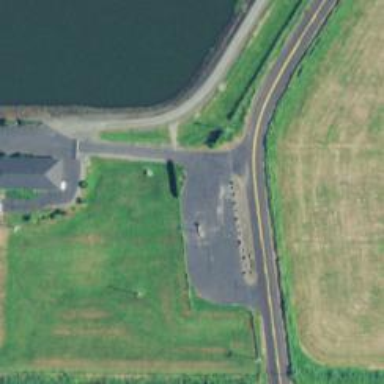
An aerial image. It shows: Tertiary road with asphalt surface.